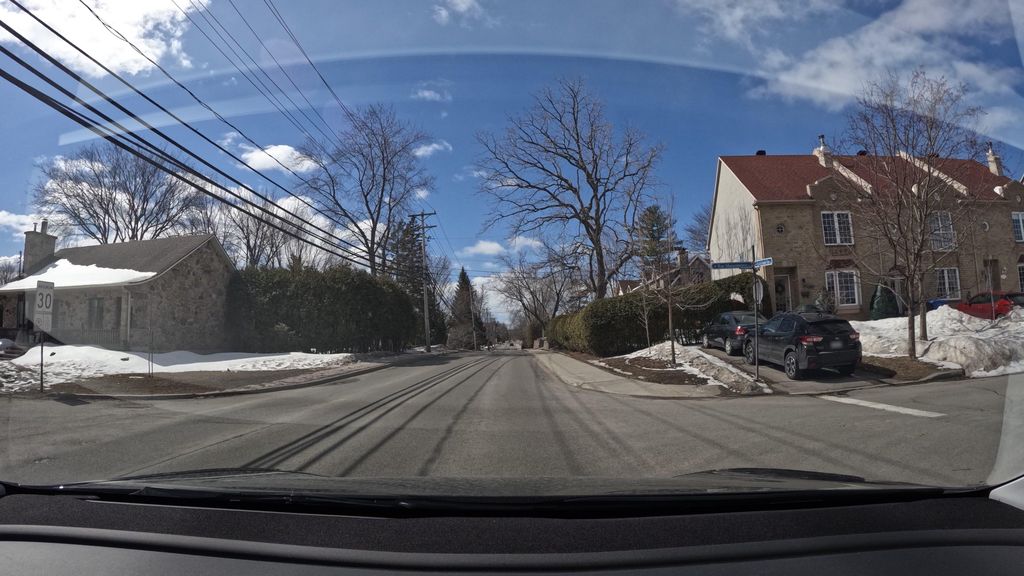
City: montreal